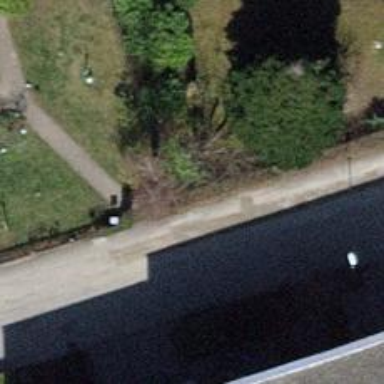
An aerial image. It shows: Hedge barrier.